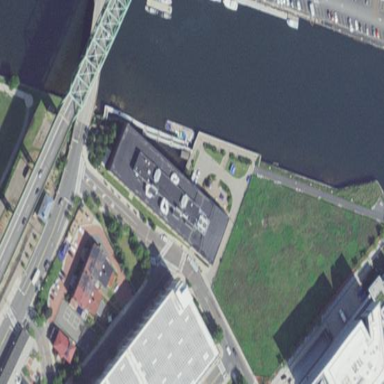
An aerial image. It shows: Building.